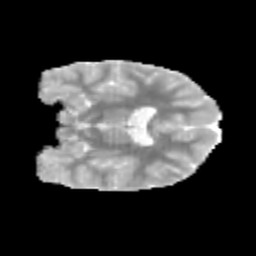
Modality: MD
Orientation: coronal
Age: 10
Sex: male
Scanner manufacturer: siemens
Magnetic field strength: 3 T
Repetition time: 3.8 s
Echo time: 0.07 s